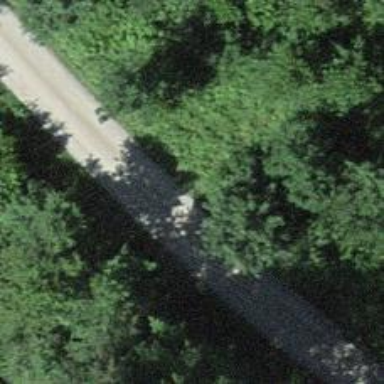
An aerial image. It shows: Track with grade3 tracktype.